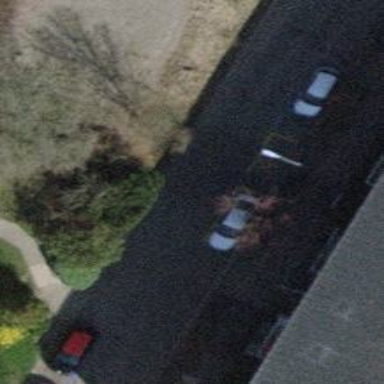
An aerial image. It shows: Disabled parking space.